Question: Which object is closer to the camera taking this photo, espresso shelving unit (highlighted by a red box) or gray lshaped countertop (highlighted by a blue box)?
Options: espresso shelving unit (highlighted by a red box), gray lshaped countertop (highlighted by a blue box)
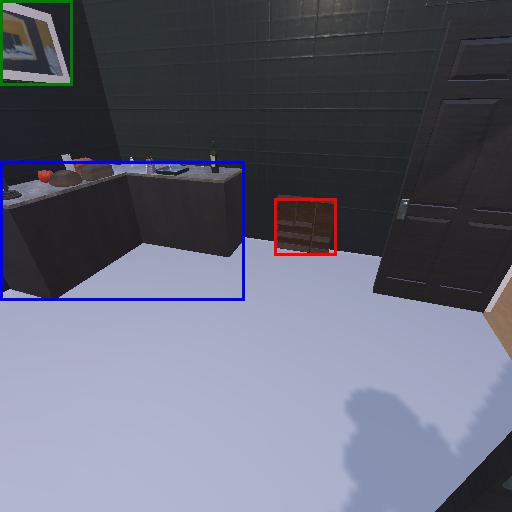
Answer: espresso shelving unit (highlighted by a red box)